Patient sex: M
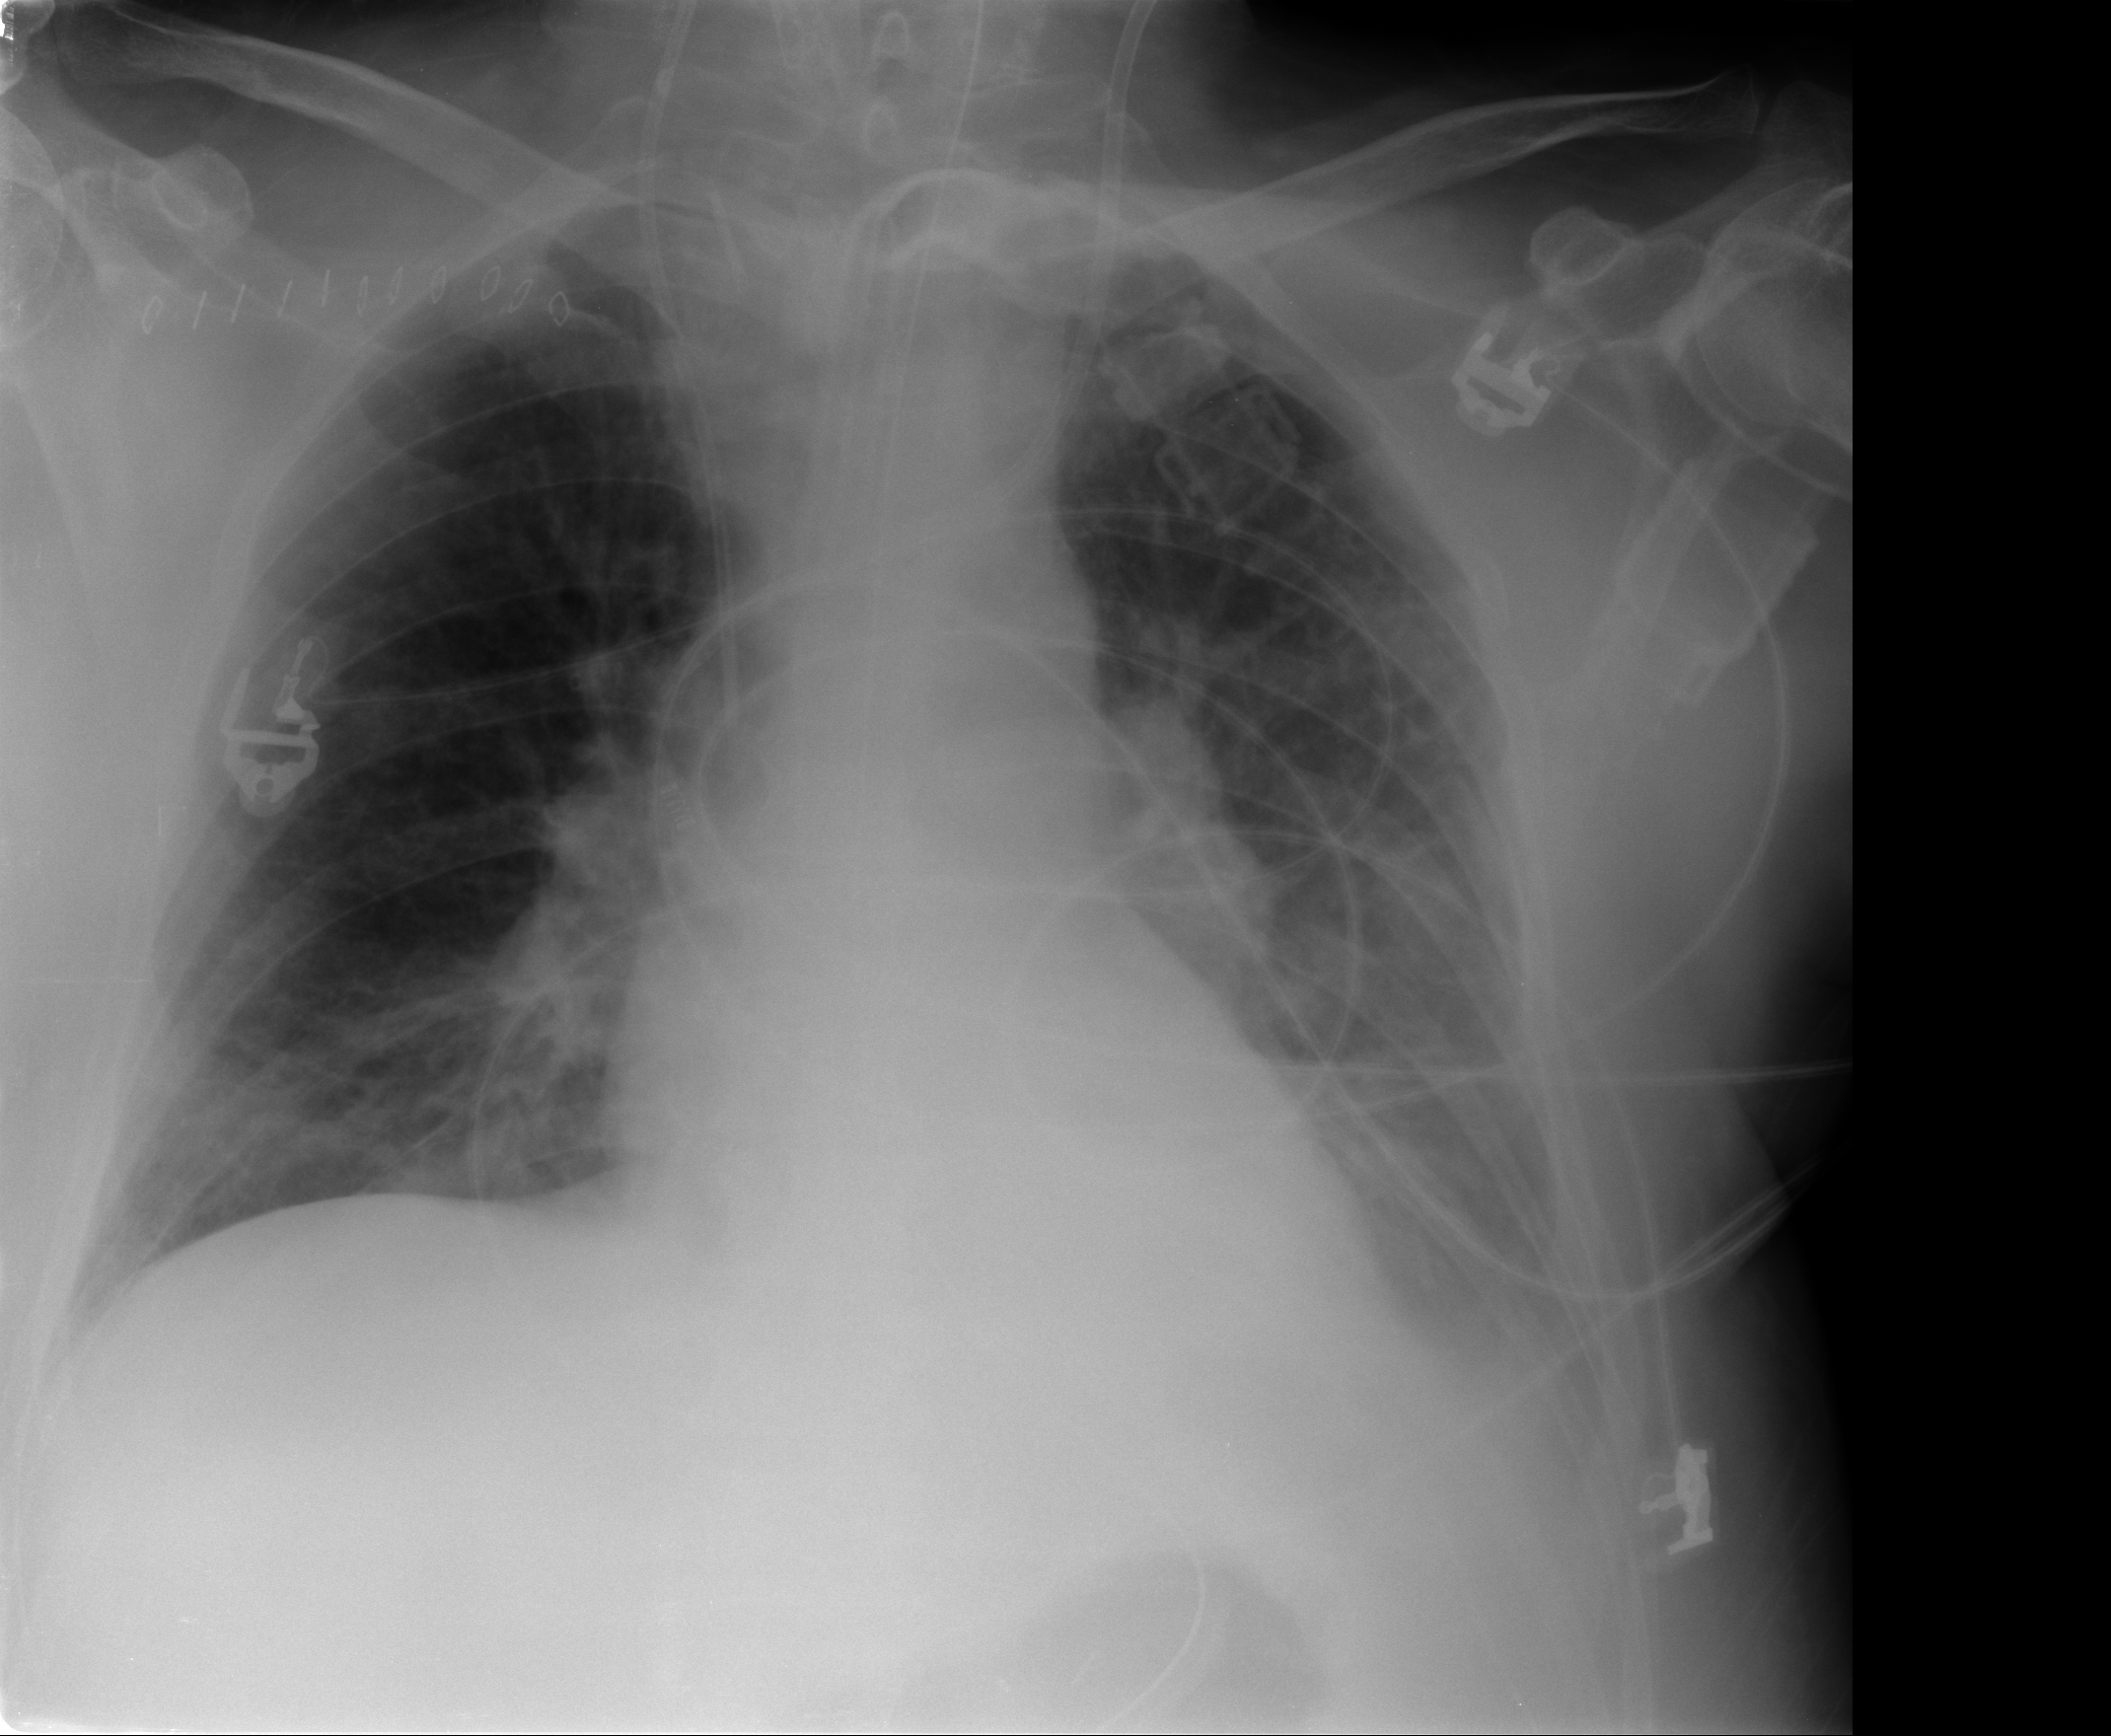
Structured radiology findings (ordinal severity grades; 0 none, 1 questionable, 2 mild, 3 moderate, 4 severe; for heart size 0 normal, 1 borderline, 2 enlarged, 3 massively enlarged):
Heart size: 0
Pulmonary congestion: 1
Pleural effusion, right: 0
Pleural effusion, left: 2
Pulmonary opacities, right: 1
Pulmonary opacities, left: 1
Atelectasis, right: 2
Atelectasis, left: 2